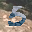
Label: 5